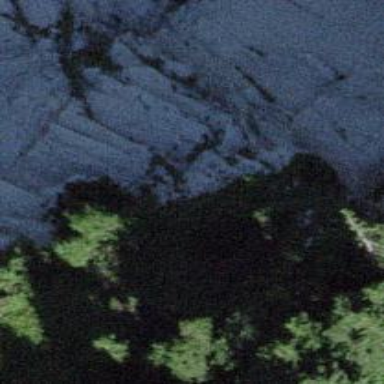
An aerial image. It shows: Cliff in nature.